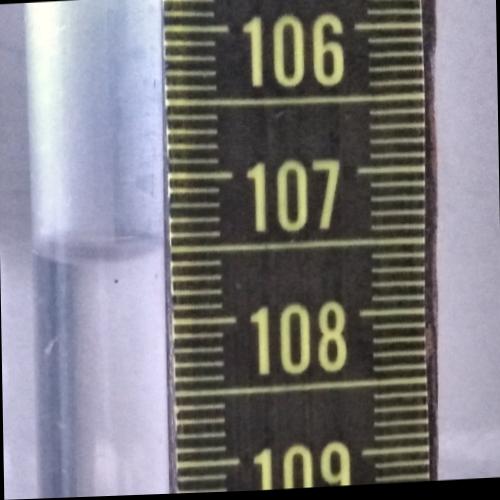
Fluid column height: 107.5 cm